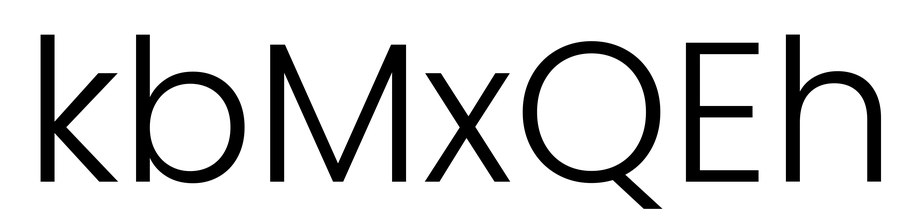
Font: Poppins-Light